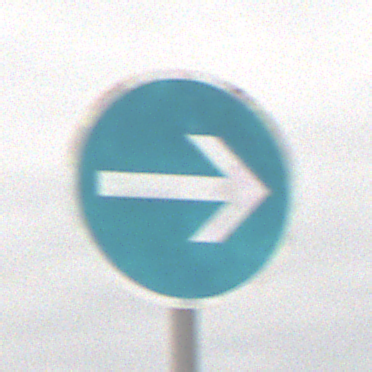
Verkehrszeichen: VorgeschriebeneFahrtrichtungHierRechts
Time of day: MorningAfternoon
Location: Outdoor (Nature)
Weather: Overcast
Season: Winter
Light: Natural